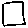
Label: square